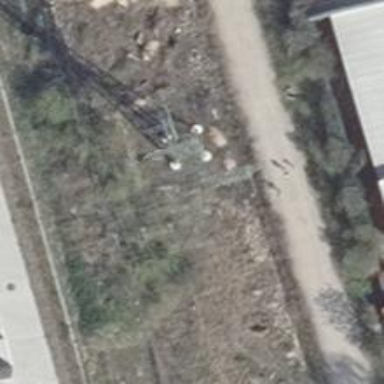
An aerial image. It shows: Power line is depicted.